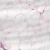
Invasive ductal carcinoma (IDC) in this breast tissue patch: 0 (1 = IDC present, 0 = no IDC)